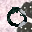
Label: 0